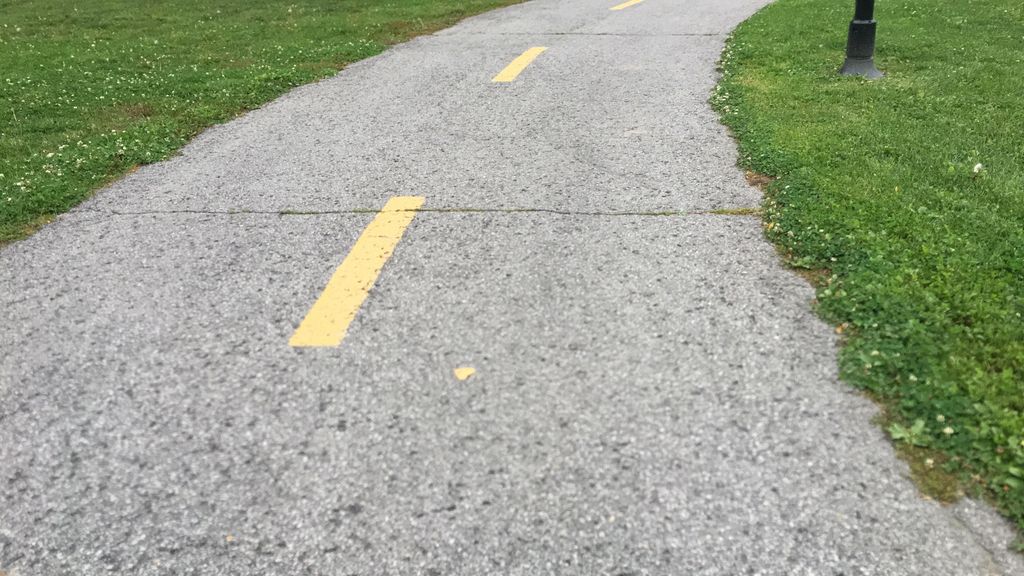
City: montreal